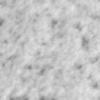
Label: no_change